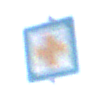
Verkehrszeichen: ErsteHilfe
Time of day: SunriseSunset
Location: Outdoor (Suburban)
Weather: Clear
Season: NotSpecified
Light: Natural